Interaction volume radius: 10 \u00c5
Interaction volume height: 15 \u00c5
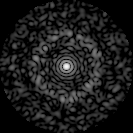
Disorder parameter: 0.8438